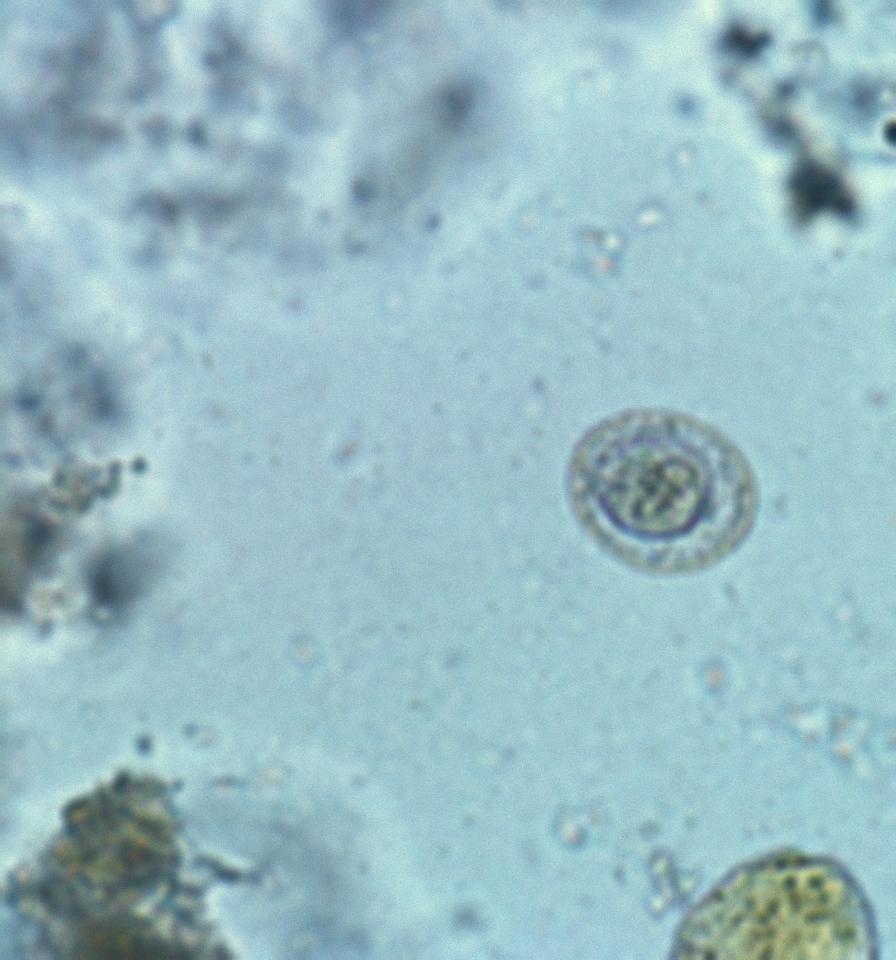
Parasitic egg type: Hymenolepis nana